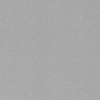
Label: dusty